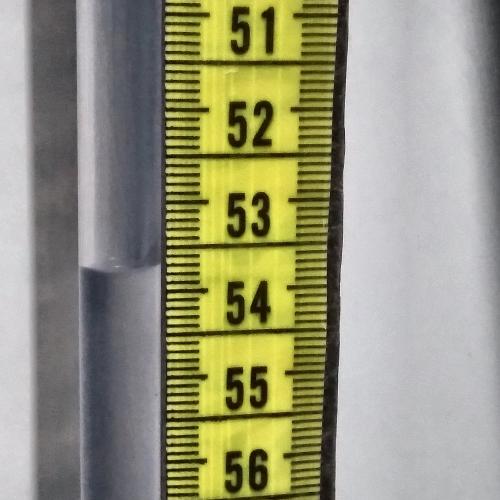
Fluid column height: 53.7 cm